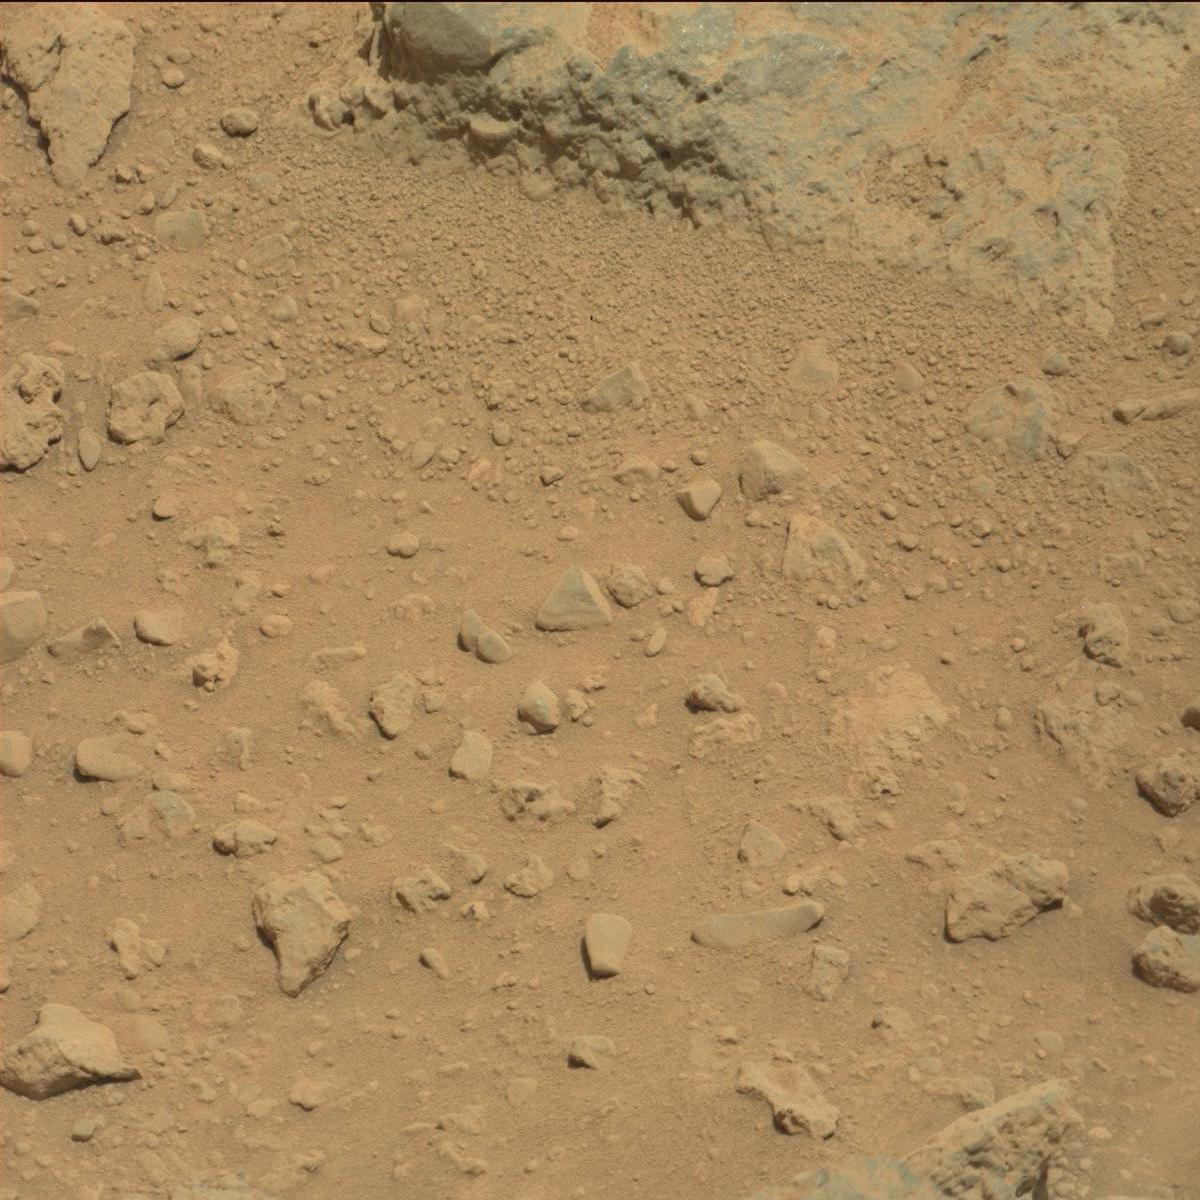
Terrain classes present: Bedrock, Rock, Sand / Soil